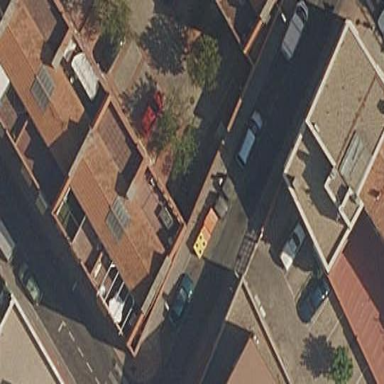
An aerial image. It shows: Image showing building with apartments.